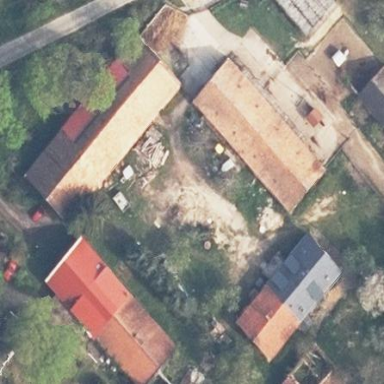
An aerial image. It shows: Farmyard area.